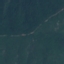
Label: Forest